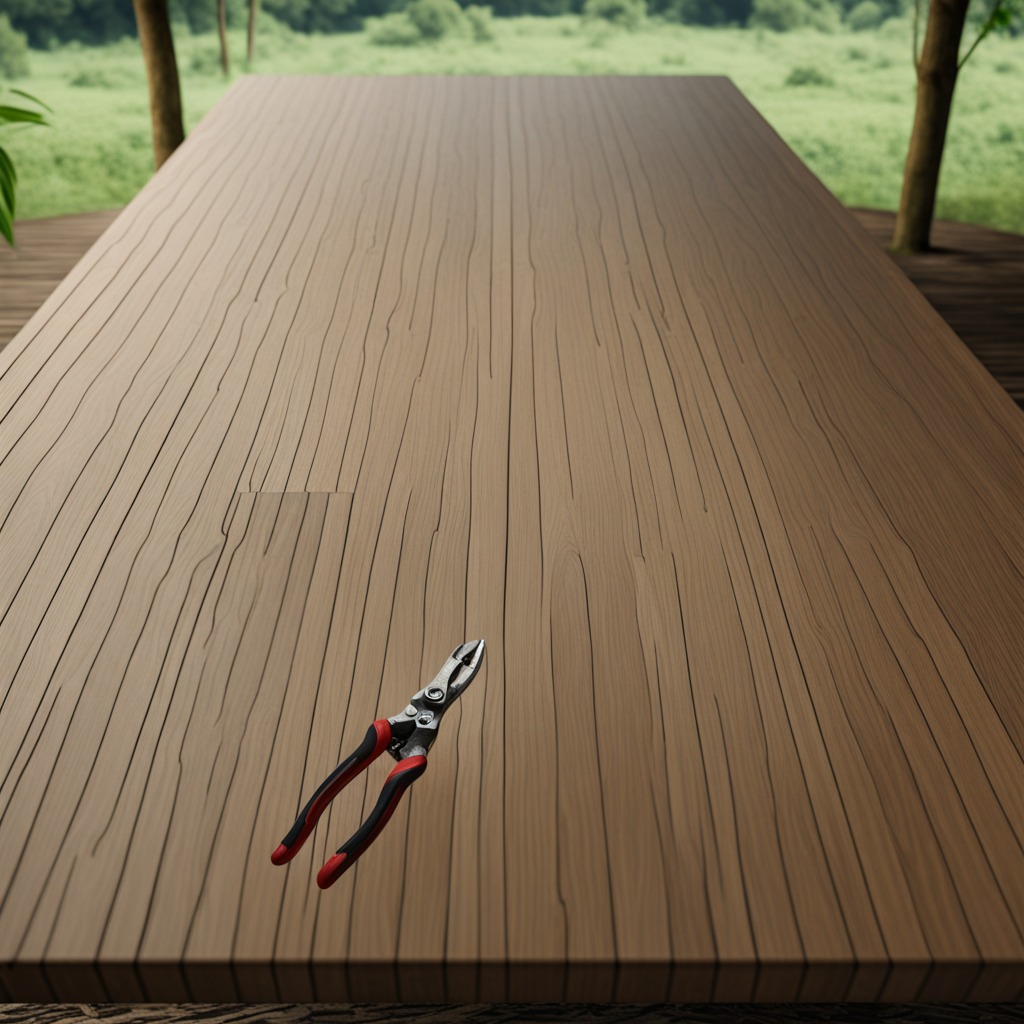
A plier is lying on a wooden table inside a jungle field workshop tent humid ambient light worn but.